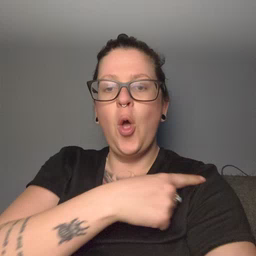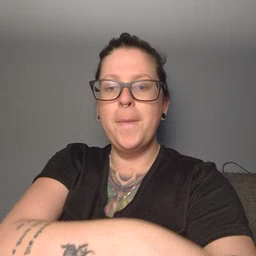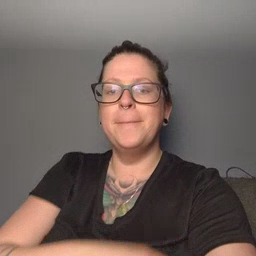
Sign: arm